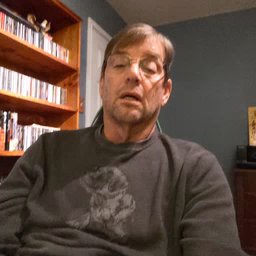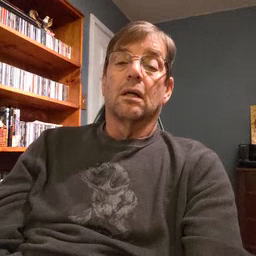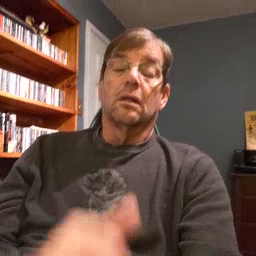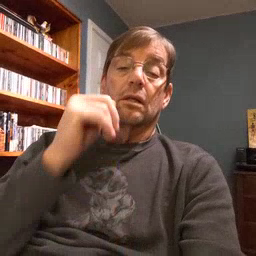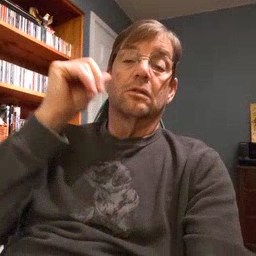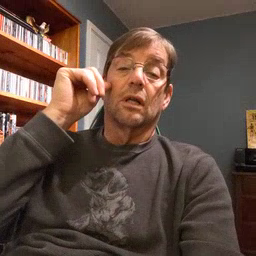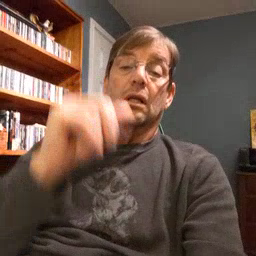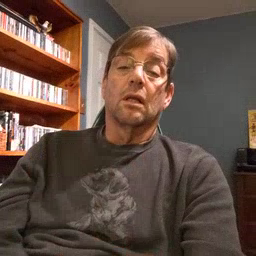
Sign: yesterday